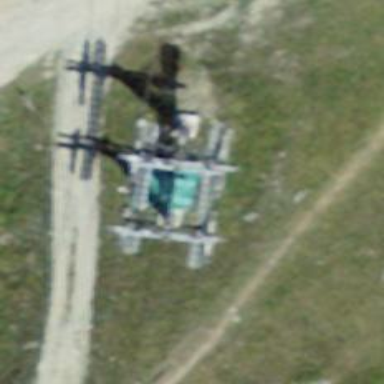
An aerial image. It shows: Pylon used for aerialway.